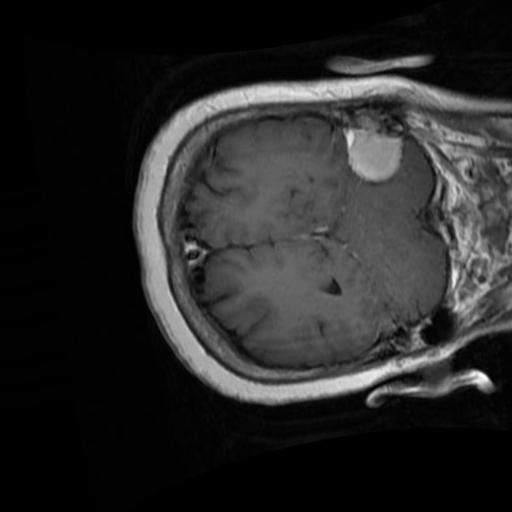
Label: brain_menin